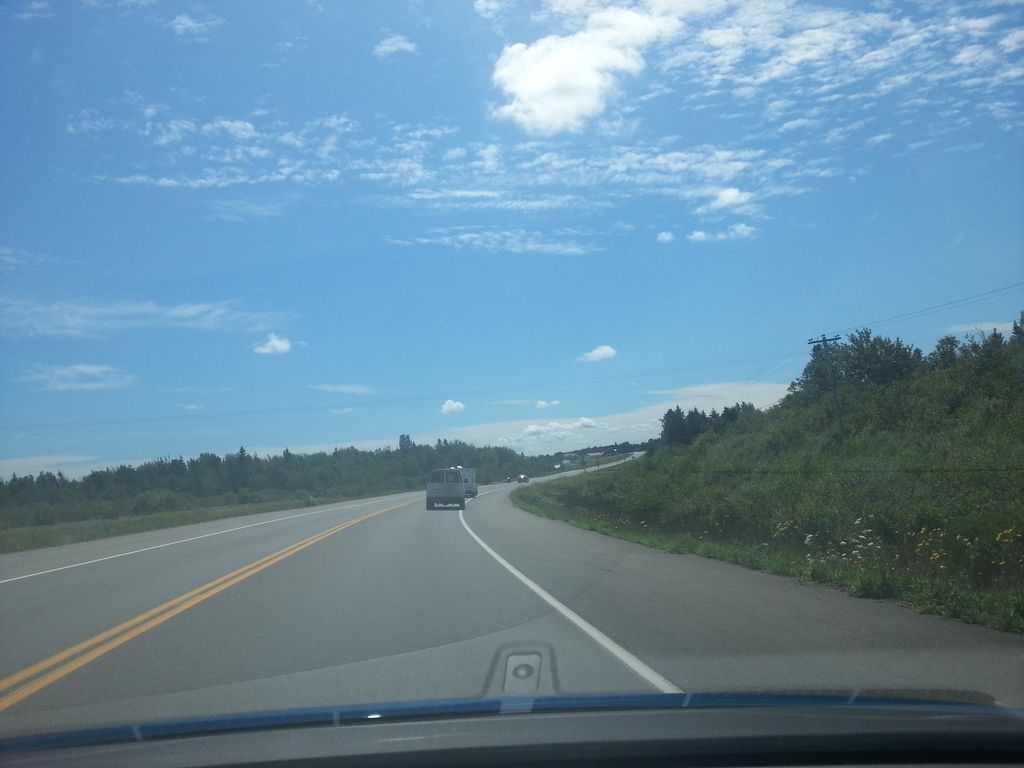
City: charlottetown